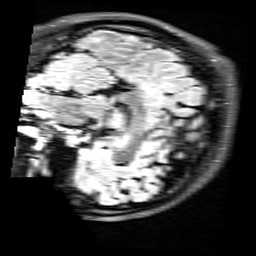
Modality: FLAIR
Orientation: sagittal
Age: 27
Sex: female
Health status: healthy
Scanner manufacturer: siemens
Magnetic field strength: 3 T
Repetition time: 9 s
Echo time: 0.088 s